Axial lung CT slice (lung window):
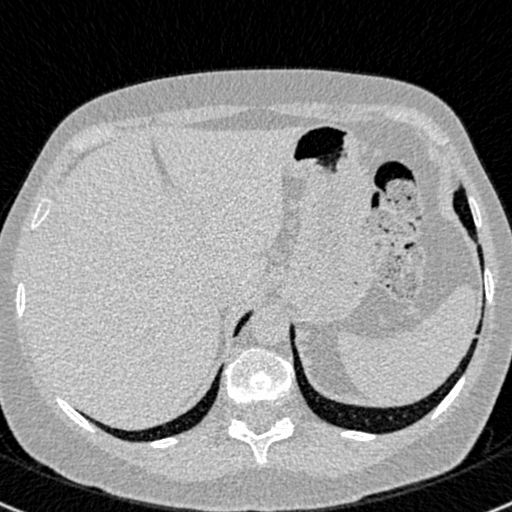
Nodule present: no